Question: I am using 'geoxml3' to parse a 'kml' file of points. On click of the marker an info window opens with some description. The problem is that the information is being displayed misplaced and also two links are added in the info window which I want to remove.
Any ideas how I can remove the links and also put the information placed correctly?
This is a screen shot of the info window:

The following is the code I am using:
'''
function initialize() {
directionsDisplay = new google.maps.DirectionsRenderer();
var mapOptions = {
center: new google.maps.LatLng(35.898737028438, 14.5133403246687),
zoom: 17,
mapTypeId: google.maps.MapTypeId.ROADMAP
};
map = new google.maps.Map(document.getElementById("map_canvas"), mapOptions);
directionsDisplay.setMap(map);
elevator = new google.maps.ElevationService();
google.maps.event.addListener(map, 'click', function(event) {
placeMarker(event.latLng);
});
google.maps.event.addListener(map, 'click', getElevation);
}
function displayKml() {
initialize();
parser = new geoXML3.parser({
map: map,
processStyles: true,
createMarker: addMyMarker,
createOverlay: addMyOverlay
});
parser.parse("Uploads/" + document.getElementById('<%= text2.ClientID %>').value);
}
function addMyMarker(placemark) {
parser.createMarker(placemark);
}
function addMyOverlay(groundOverlay) {
parser.createOverlay(groundOverlay);
}
'''
The kml file structure is as follows:
'''
<?xml version="1.0" encoding="utf-8"?>
<kml xmlns="http://www.opengis.net/kml/2.2">
<Document>
<name>route</name>
<Placemark>
<name>210</name>
<description>St james cavalier,Exhibitions centre</description>
<Point>
<coordinates>14.<PHONE>,35.<PHONE></coordinates>
</Point>
</Placemark>
</Document>
</kml>
'''
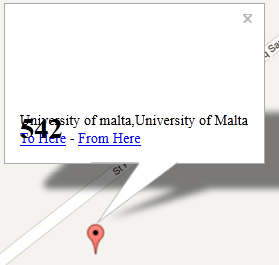
Answer: Your sample KML works fine with my test pages:
polys branch:
<URL>
kmz branch:
<URL>
Must be your css (which you haven't provided) or something else in your environment.